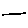
Label: line